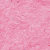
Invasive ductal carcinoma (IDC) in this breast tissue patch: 0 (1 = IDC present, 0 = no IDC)